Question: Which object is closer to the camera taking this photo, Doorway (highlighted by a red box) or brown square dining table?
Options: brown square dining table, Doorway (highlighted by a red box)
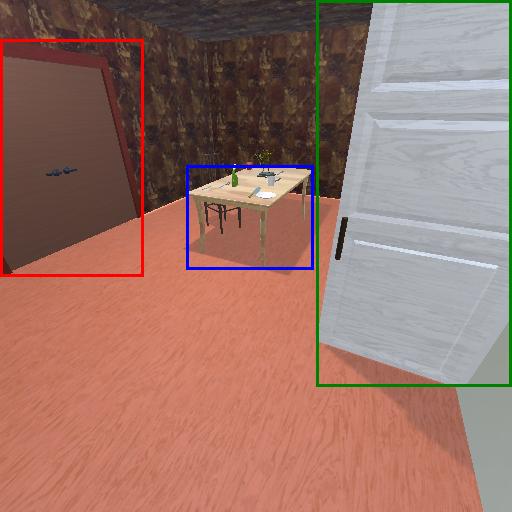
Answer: brown square dining table